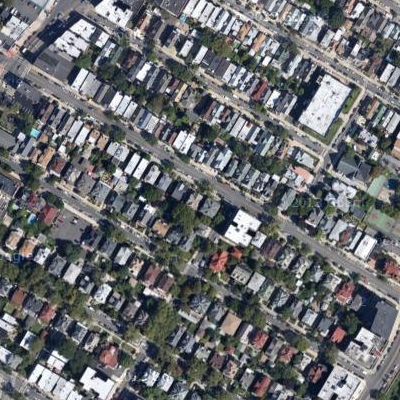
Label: fResident